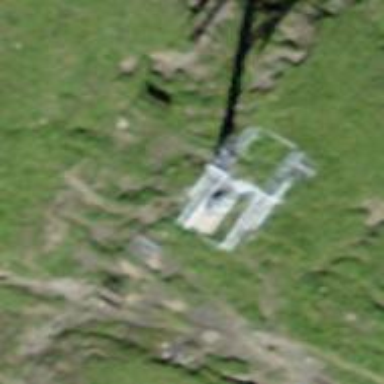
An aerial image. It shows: Pylon for aerialway.